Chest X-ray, PA view. Patient: 47 years old, sex M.
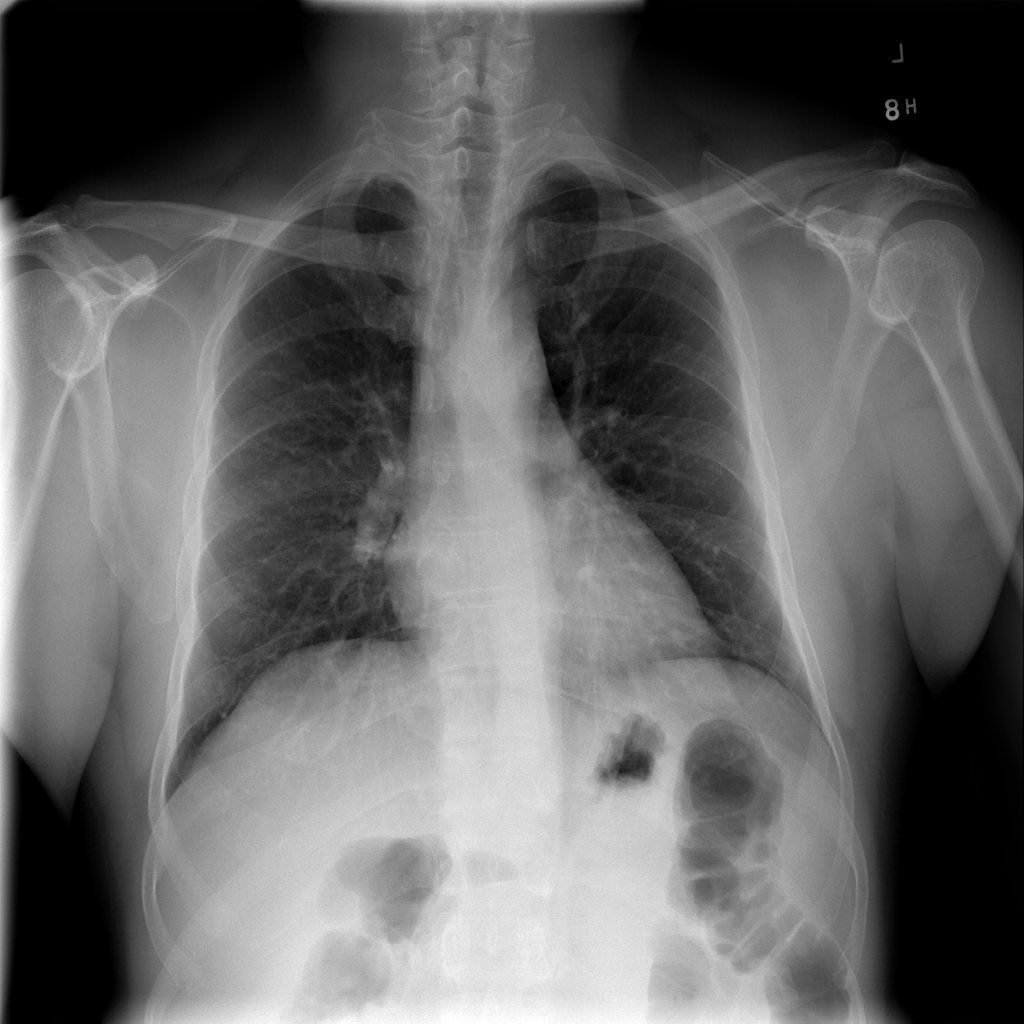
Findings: No Finding